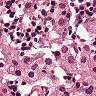
Metastatic tissue present: yes